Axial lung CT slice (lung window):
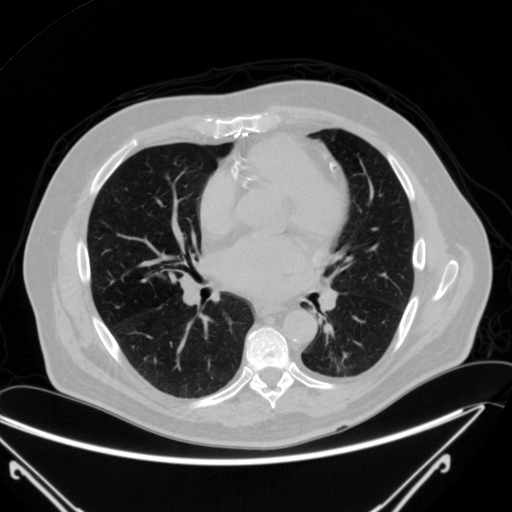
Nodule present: no